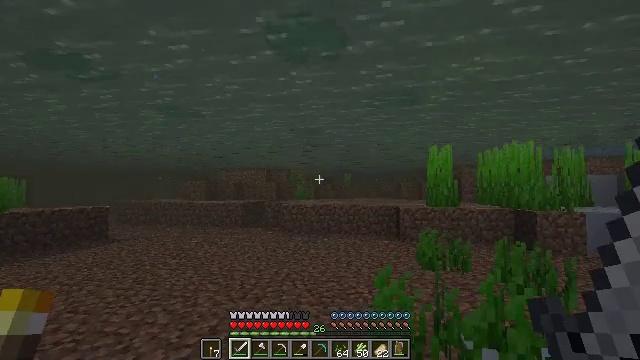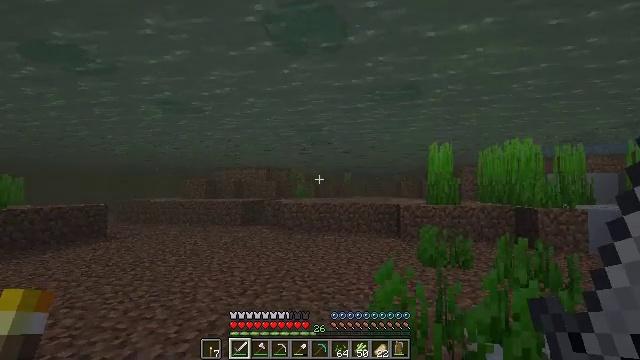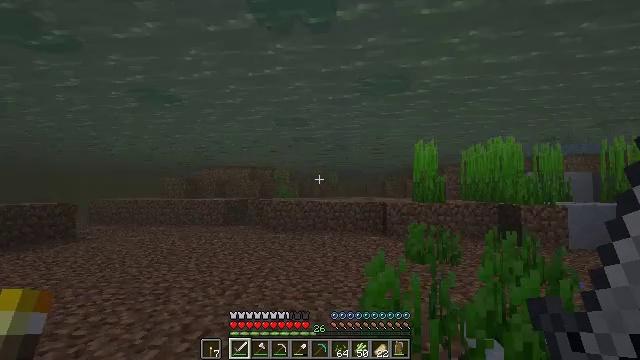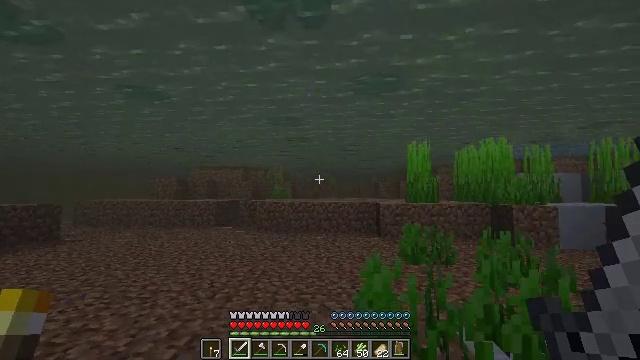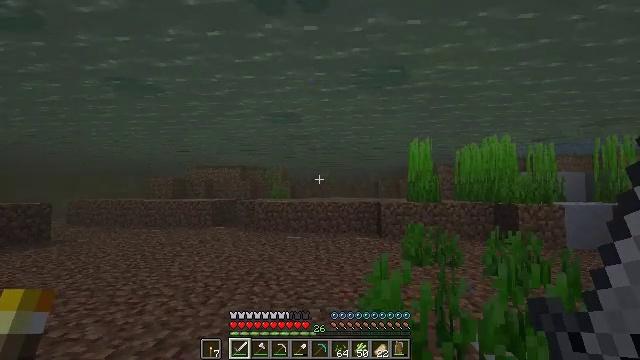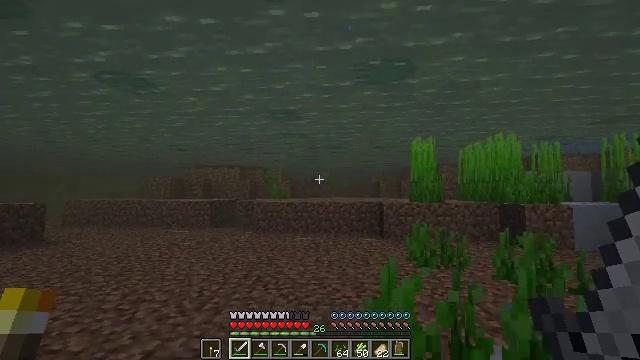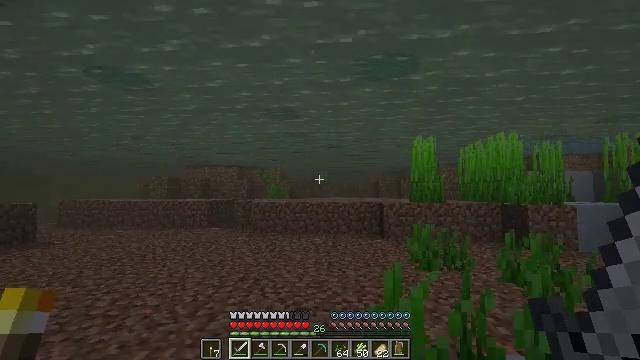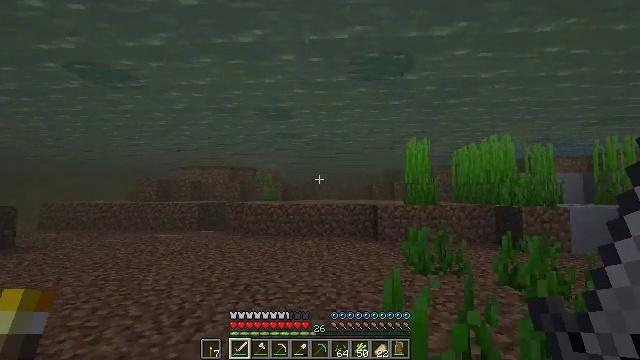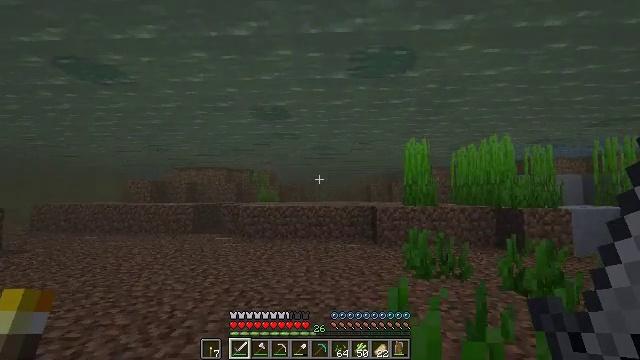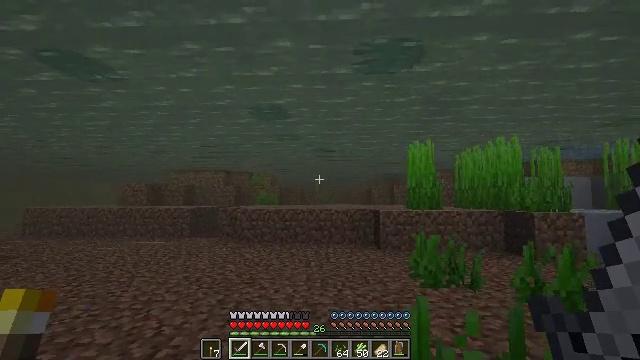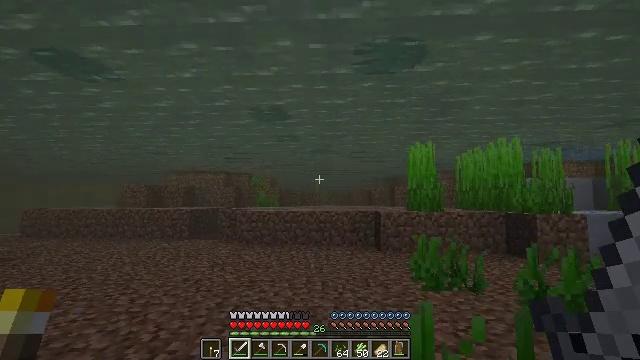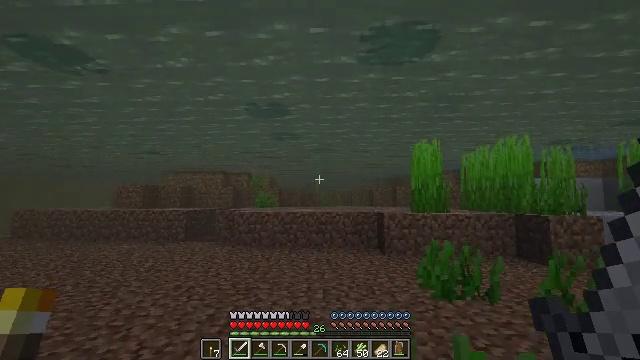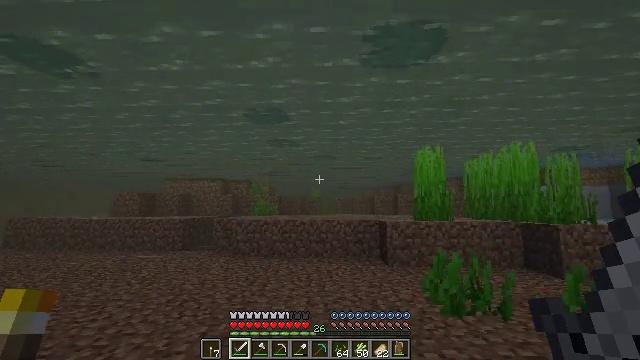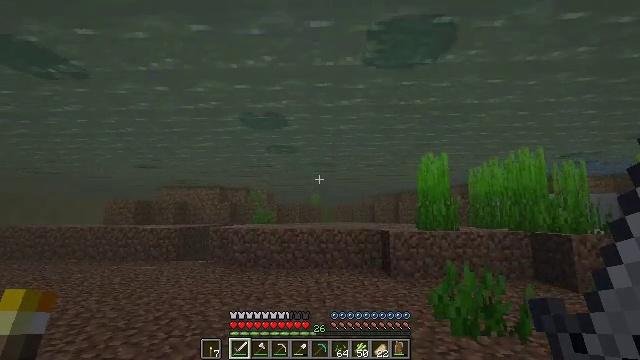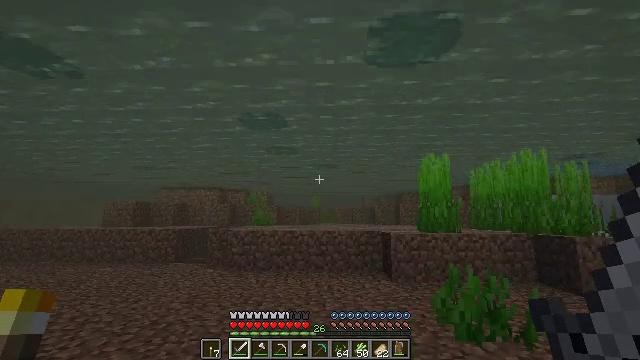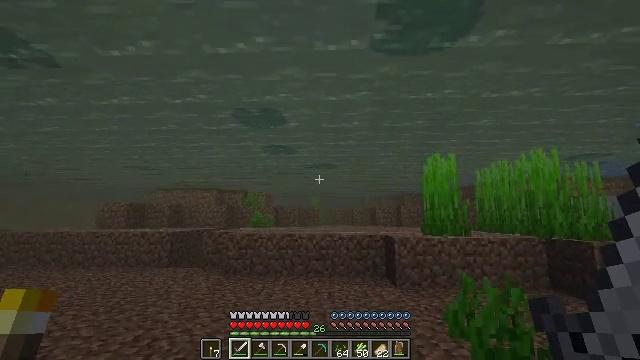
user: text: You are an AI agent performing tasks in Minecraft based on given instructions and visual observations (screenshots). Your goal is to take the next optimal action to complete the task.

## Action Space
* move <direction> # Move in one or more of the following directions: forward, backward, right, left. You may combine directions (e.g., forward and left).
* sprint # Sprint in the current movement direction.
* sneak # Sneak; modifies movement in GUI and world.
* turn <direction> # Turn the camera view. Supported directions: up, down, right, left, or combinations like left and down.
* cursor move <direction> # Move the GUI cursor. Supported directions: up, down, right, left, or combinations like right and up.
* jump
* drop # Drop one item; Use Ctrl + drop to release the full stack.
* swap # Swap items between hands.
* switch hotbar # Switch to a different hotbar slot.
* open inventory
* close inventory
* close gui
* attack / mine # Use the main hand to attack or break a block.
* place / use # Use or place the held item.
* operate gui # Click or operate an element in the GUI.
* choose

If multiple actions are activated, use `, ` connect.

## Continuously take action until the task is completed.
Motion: motion action
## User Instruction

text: Gather sugar cane for crafting.
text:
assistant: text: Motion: move forward, sprint
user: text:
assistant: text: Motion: move forward, sprint, turn right
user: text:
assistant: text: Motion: move forward, sprint, turn right
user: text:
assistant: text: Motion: move forward, sprint
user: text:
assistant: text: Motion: move forward, sprint
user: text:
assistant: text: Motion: move forward, sprint
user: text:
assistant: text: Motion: move forward, sprint, turn right
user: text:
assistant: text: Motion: move forward, sprint
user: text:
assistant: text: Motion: move forward, sprint
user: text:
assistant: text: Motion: move forward, sprint
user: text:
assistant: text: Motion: move forward, sprint
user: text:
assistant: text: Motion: move forward, sprint, turn up
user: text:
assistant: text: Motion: move forward, sprint, turn up
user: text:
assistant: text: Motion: move forward, sprint
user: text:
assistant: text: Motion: move forward, sprint
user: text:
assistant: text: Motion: move forward, sprint
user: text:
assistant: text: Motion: move forward, sprint
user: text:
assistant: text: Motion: move forward, sprint
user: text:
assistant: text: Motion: move forward, sprint
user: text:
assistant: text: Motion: move forward, sprint
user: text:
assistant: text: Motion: move forward, sprint
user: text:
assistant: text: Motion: move forward, sprint
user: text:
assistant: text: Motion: move forward, sprint
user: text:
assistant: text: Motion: move forward, sprint
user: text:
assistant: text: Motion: move forward, sprint
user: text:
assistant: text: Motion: move forward, sprint
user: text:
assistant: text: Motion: move forward, sprint
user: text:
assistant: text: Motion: move forward, sprint
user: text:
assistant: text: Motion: move forward, sprint
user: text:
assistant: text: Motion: move forward, sprint